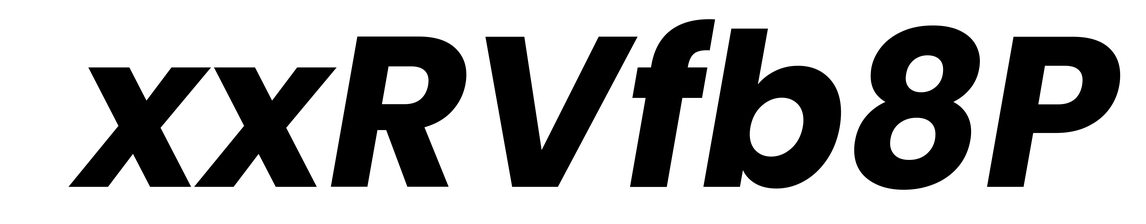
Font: Poppins-BoldItalic